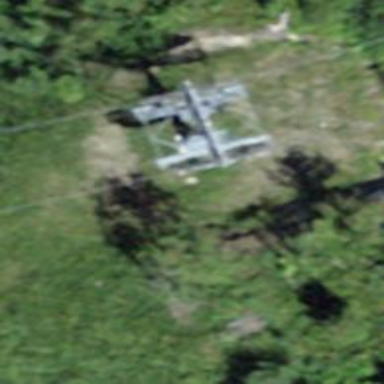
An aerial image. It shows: Pylon used for aerialway.